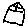
Label: house